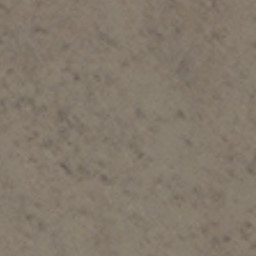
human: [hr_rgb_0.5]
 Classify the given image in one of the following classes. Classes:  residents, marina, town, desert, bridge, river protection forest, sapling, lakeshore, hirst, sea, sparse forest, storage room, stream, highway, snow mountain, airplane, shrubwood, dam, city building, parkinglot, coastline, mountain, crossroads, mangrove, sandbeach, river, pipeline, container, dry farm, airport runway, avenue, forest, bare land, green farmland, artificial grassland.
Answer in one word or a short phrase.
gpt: bare land